Aerial crown-view tile of a tropical tree (Barro Colorado Island, Panama), acquired 20250715:
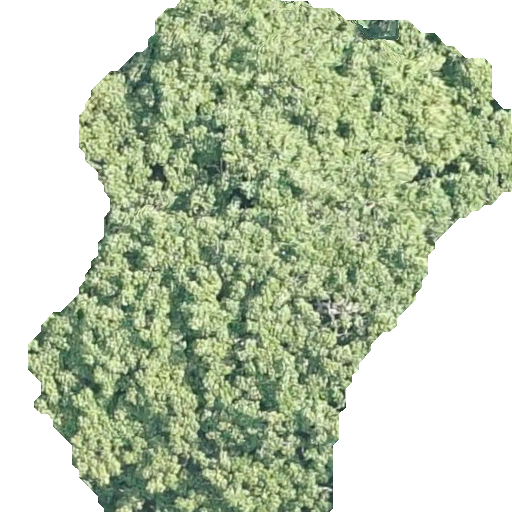
Species: Sterculia apetala
GBIF accepted scientific name: Sterculia apetala
Crown area: 262.57 m²